Interaction volume radius: 5 \u00c5
Interaction volume height: 20 \u00c5
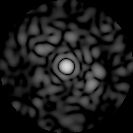
Disorder parameter: 0.8673